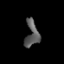
Tissue: lung
Cell type: Endothelial cells
Senescence score: 0.5573
Nuclear area (px): 337
Mean DAPI intensity: 88.852